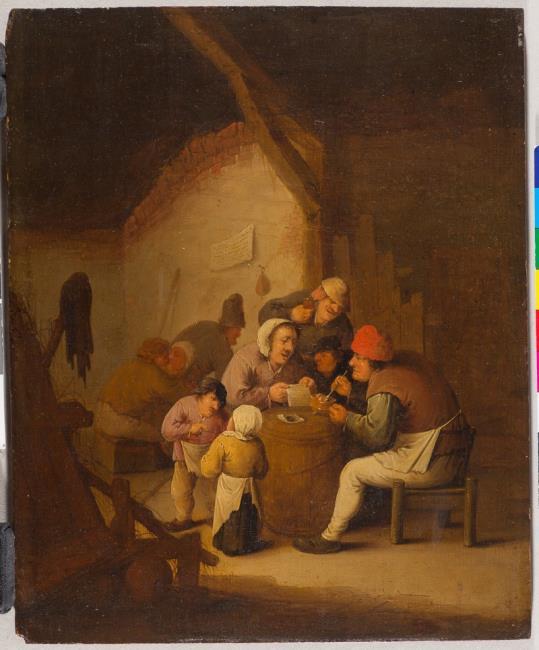
Title: Peasants smoking, drinking and reading in an interior
Artist: Bartholomeus Molenaer
Earliest date: 1625
Latest date: 1650
Genre: painting
Iconography: Tobacco
Keywords: genre, interior view, company of peasants, child, drinking, smoking (activity), lighting a pipe, reading, kissing, tobacco, pipe, fire pot, drinking glass, letter (correspondence), barrel (container), chair